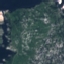
Land use / land cover class: HerbaceousVegetation